Field crop: maize
Growth stage: 2
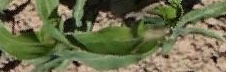
Species: maize